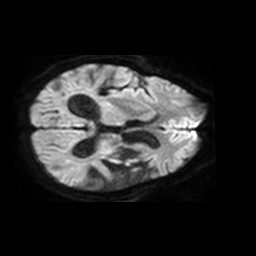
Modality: TRACE
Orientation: axial
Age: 61
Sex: male
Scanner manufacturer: philips
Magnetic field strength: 1.5 T
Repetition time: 4.733 s
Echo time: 0.07714 s